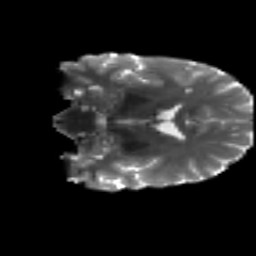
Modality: T2w
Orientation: coronal
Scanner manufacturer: siemens
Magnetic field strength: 3 T
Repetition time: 4.16 s
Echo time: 0.0806 s